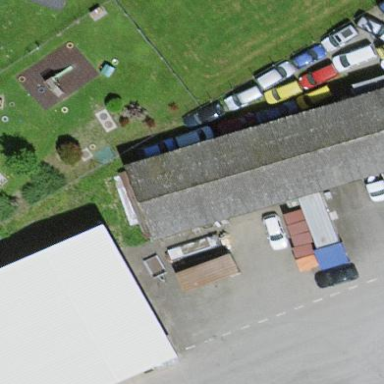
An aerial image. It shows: Industrial building.